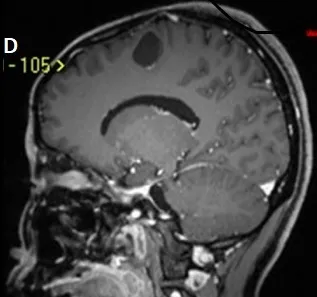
Sagittal section with contrast showing enhancement along inferior aspect of lesion.
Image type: radiology (mri)